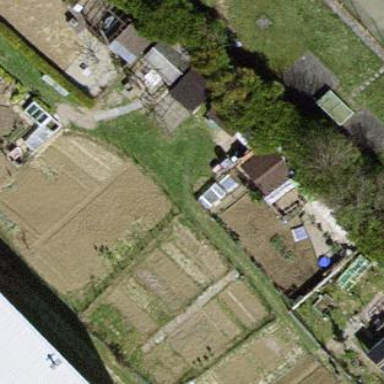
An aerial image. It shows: Area designated for allotments.